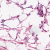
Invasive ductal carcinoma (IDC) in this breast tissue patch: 0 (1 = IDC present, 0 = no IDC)